Question: I am trying to use the 'float' property to create a page that looks like a two-column image gallery. It's almost there, but there are awkward spaces within columns that I don't know how to eliminate. Does the solution involve clearing some of the floats?
Screenshot of the issue:

Code:
'''
#image-gallery figure {
text-align: center;
font-family: 'Alegreya Sans', sans-serif;
}
figure img {
margin-top: 10px;
margin-left: auto;
margin-right: auto;
width: 100%;
border: 3px solid purple;
box-sizing: border-box;
}
#image-gallery {
margin: 0;
padding: 0;
list-style: none;
}
@media screen and (min-width: 500px) {
#image-gallery img {
width: 45%;
}
#image-gallery li {
float: left;
width: 45%;
margin: 2.5%;
}
}
'''
'''
<section>
<div>
<ul id="image-gallery">
<li>
<figure>
<img src="street-art-banksy.jpg" alt='missing' />
<figcaption><a href="street-art-banksy.jpg">Street Art | Banksy</a>'</figcaption>'
</figure>
</li>
<li>
<figure>
<img src="SoulForSale.jpg" alt="missing" />
<figcaption><a href="SoulForSale.jpg">Soul For Sale | Bosoletti</a>'</figcaption>'
</figure>
</li>
<li>
<figure>
<img src="ColorRain.jpg" alt="missing" />
<figcaption><a href="ColorRain.jpg">Color Rain | Chris Wiedmann</a>'</figcaption>'
</figure>
</li>
<li>
<figure>
<img src="NataliaRak.jpg" alt="missing" />
<figcaption><a href="NataliaRak.jpg">Mural | Natalia Rak</a>'</figcaption>'
</figure>
</li>
<li>
<figure>
<img src="Jetsonoroma-Lola.jpg" alt="missing" />
<figcaption><a href="Jetsonoroma-Lola.jpg">Lola | Jetsonoroma</a>'</figcaption>'
</figure>
</li>
<li>
<figure>
<img src="JoeCaslin-TheCastle.jpg" alt="missing" />
<figcaption><a href="JoeCaslin-TheCastle.jpg">The Castle | Joe Caslin</a>
</figcaption>
</figure>
</li>
<li>
<figure>
<img src="RenaissanceMasters-OwenDippie.jpg" alt="missing" />
<figcaption><a href="RenaissanceMasters-OwenDippie.jpg">Michelangelo, Raphael, Donatello, and Leonardo | Owen Dippie</a>
</figcaption>
</figure>
</li>
<li>
<figure>
<img src="VariousAndGold-Facetime.jpg" alt="missing" />
<figcaption><a href="VariousAndGold-Facetime.jpg">Facetime | Various and Gold</a>
</figcaption>
</figure>
</li>
</ul>
</div>
</section>
'''
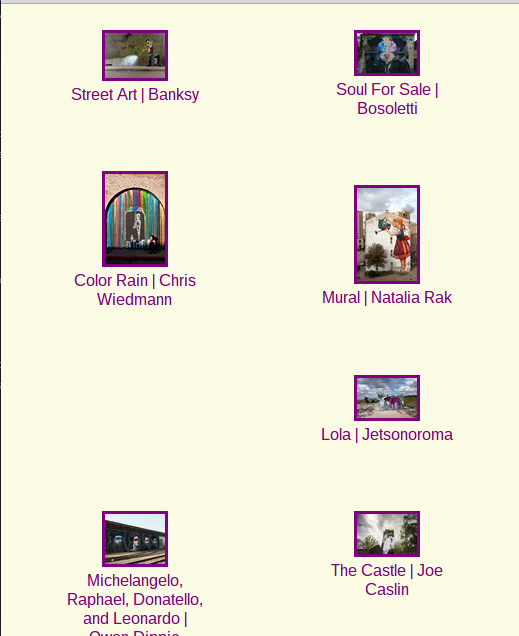
Answer: You can use a css clear on all the odd children.
'''
li:nth-child(odd) {
clear: left;
}
'''
Checkout the following articles to learn more about 'float' and 'clear'.
- <URL>